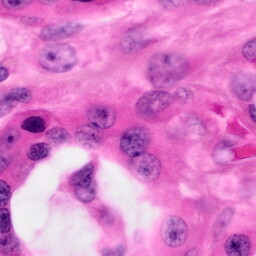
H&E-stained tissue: Pancreatic